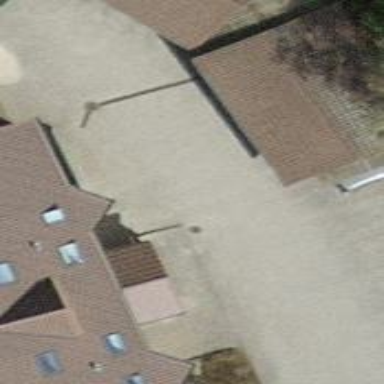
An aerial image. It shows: Shed building.